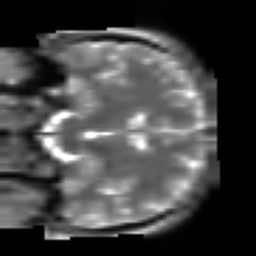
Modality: T2w
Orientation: coronal